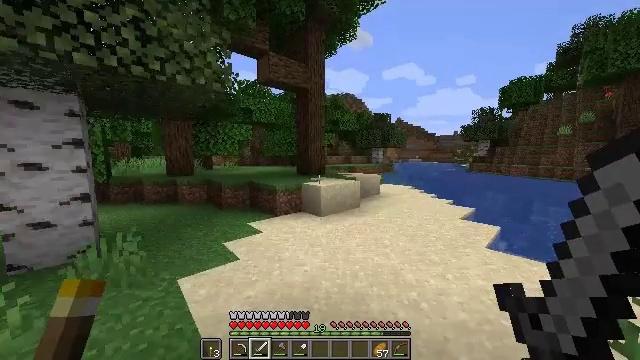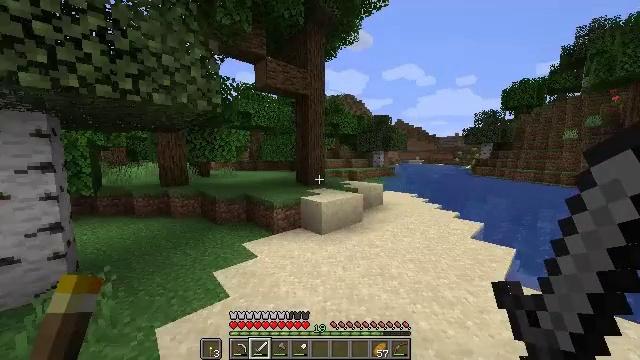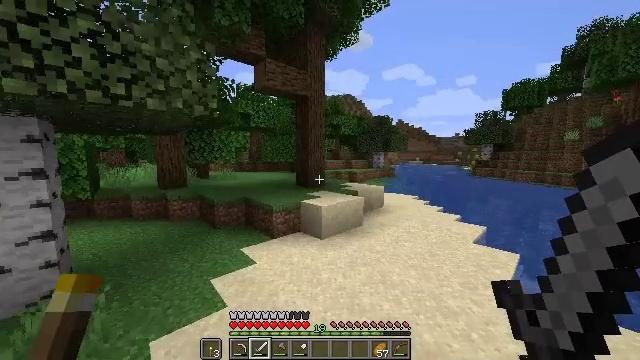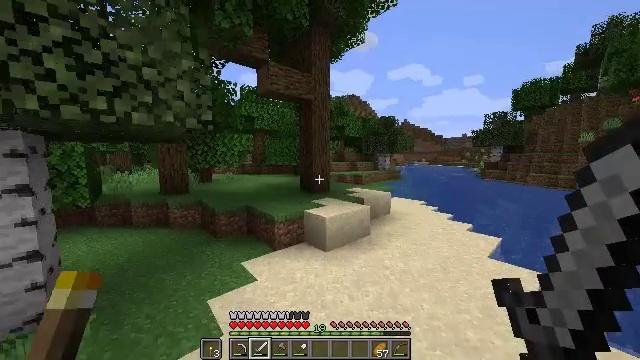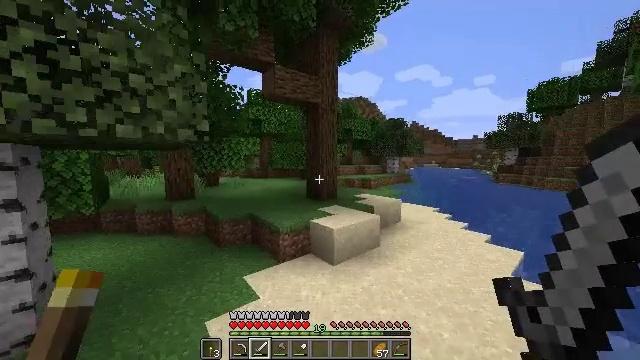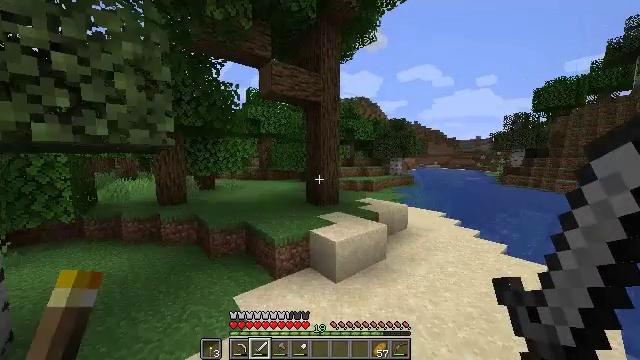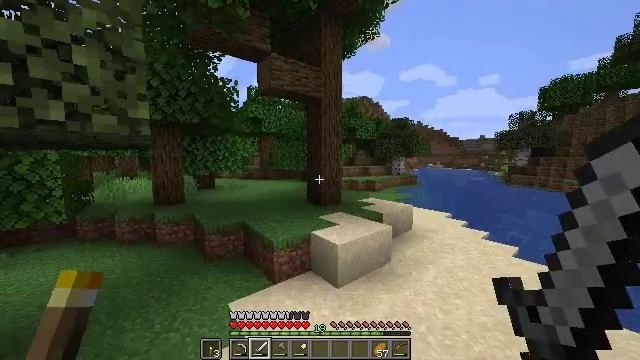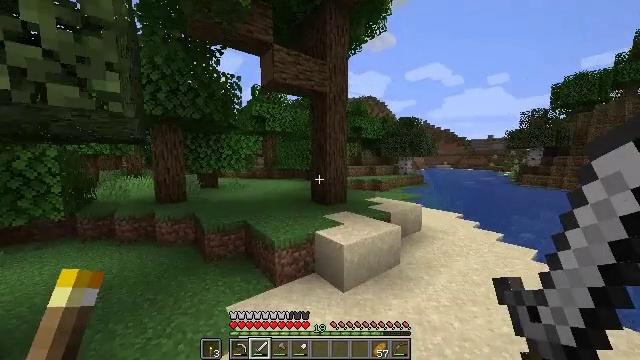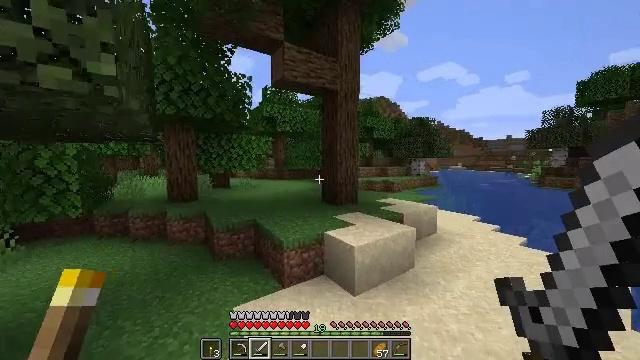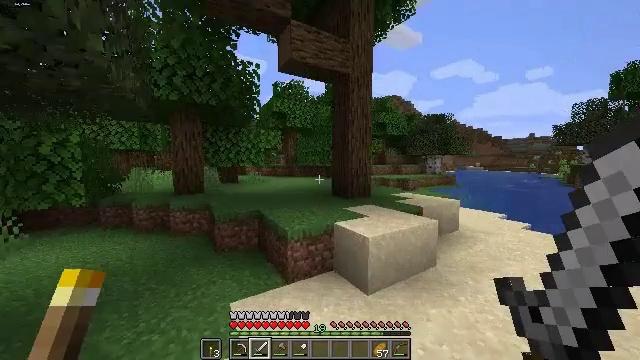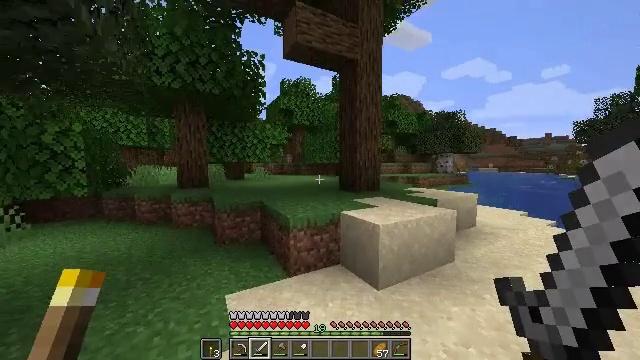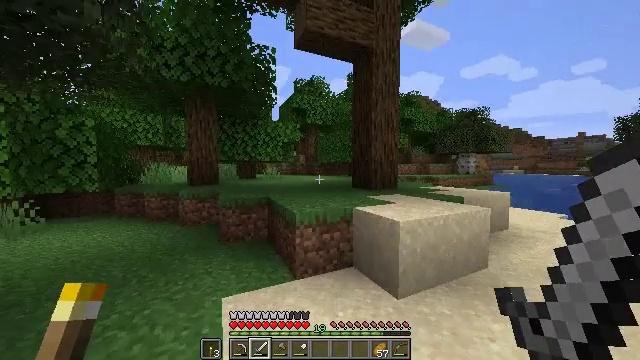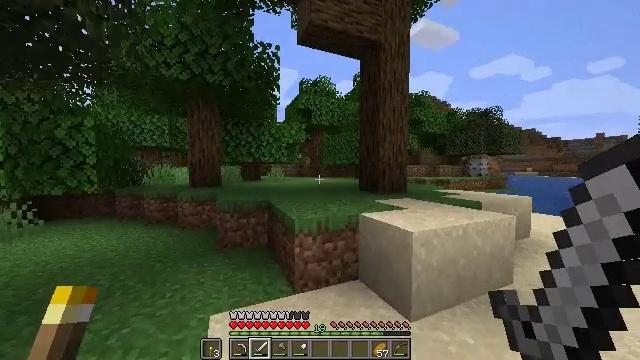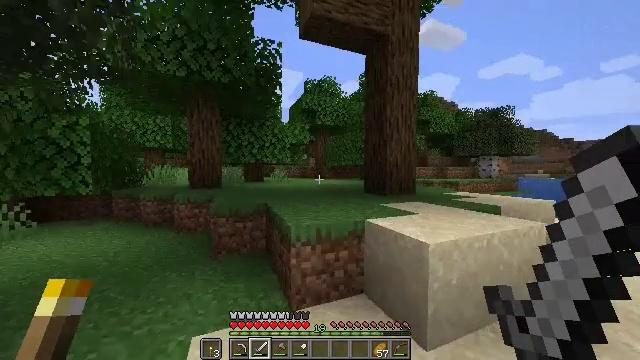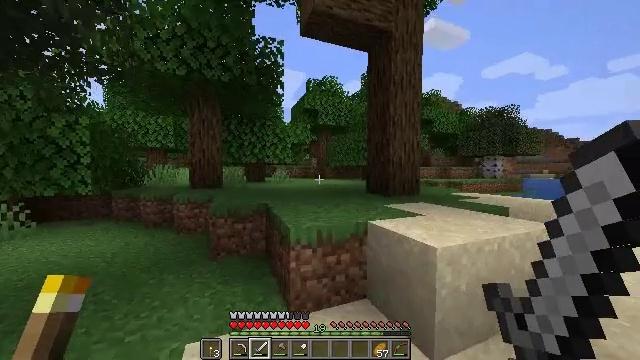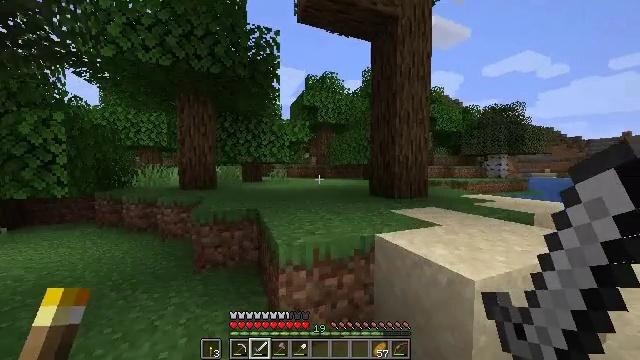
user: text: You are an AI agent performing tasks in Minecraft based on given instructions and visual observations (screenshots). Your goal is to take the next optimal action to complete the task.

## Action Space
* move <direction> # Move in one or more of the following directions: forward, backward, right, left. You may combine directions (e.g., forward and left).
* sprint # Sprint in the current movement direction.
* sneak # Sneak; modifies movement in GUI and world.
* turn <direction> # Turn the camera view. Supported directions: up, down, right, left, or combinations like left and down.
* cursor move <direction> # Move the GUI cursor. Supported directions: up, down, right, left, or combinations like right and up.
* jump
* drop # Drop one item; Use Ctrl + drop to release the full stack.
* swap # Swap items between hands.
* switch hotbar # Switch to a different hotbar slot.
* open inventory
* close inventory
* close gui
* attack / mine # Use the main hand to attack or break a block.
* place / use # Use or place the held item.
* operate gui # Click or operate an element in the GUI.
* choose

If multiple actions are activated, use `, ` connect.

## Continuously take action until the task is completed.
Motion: motion action
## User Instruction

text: Break the grass block.
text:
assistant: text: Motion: move forward, sprint, jump
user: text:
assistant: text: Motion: move forward, sprint, jump
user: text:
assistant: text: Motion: move forward, sprint, turn left, jump
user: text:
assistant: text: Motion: move forward, sprint, turn left, jump
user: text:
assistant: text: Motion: move forward, sprint, jump
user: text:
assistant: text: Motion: move forward, sprint, jump
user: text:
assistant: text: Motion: move forward, sprint, turn left, jump
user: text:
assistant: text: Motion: move forward, sprint, turn left, jump
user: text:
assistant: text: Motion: move forward, sprint, turn left, jump
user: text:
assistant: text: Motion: move forward, sprint, turn left, jump
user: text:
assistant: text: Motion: move forward, sprint, turn left, jump
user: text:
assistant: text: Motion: move forward, sprint, turn left
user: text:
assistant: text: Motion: move forward, sprint, turn left
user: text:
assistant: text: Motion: move forward, sprint
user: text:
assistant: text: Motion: move forward, sprint
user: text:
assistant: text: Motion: move forward, sprint, jump
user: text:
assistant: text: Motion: move forward, sprint, jump
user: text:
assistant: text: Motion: move forward, sprint, jump
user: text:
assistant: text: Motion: move forward, sprint, jump
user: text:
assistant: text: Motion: move forward, sprint, jump
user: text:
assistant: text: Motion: move forward, sprint, jump
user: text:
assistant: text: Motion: move forward, sprint, jump
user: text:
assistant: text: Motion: move forward, sprint, jump
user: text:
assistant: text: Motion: move forward, sprint, jump
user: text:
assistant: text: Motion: move forward, sprint, turn right, jump
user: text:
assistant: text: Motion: move forward, sprint, jump
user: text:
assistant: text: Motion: move forward, sprint, jump
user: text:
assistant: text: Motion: move forward, sprint, jump
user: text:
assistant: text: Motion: move forward, sprint, jump
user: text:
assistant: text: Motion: move forward, sprint, jump